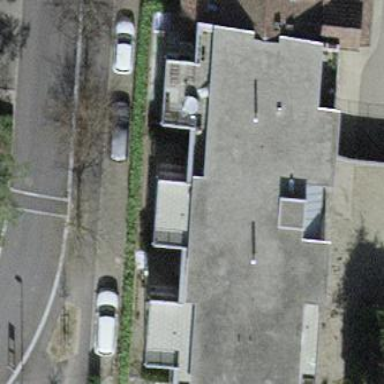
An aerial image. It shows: Flat-roofed building.